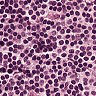
Metastatic tissue present: no